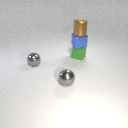
small gray metal sphere to the left of small gray metal sphere